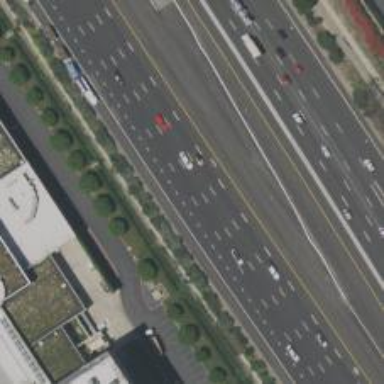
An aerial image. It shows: Motorway junction.